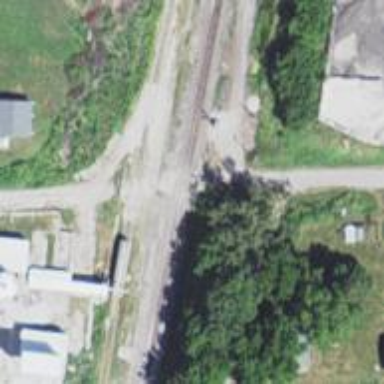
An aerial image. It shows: Railway service station.